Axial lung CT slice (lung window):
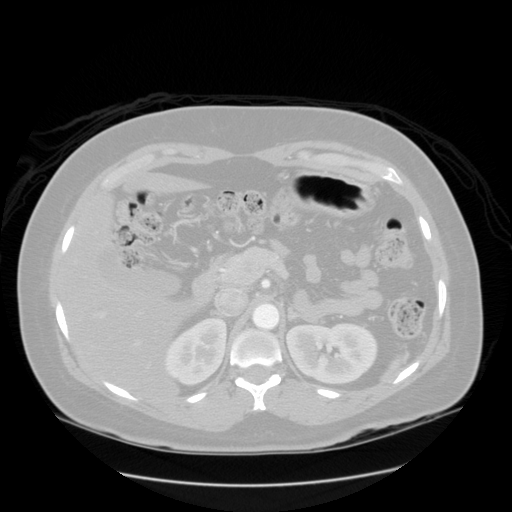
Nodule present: no